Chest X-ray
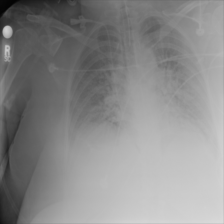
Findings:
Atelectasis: negative
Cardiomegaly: negative
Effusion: negative
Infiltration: positive
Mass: negative
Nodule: negative
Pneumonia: negative
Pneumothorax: negative
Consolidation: negative
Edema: negative
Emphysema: negative
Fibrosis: negative
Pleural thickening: negative
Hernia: negative